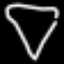
Label: diamond